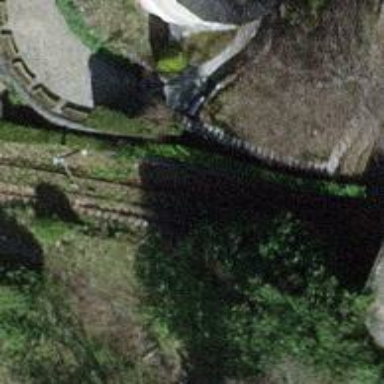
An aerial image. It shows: Disused railway.